【题型】填空题　【知识点】平面几何　【难度】easy
如图, 直线 $l_1, l_2, l_3$ 分别交直线 $l_4$ 于点 $A, B, C$, 交直线 $l_5$ 于点 $D, E, F$, 且 $l_1 // l_2 // l_3$, 如果 $AB = 5$, $BC = 2$, $EF = 3$, 那么 $DE = \underline{\quad }$

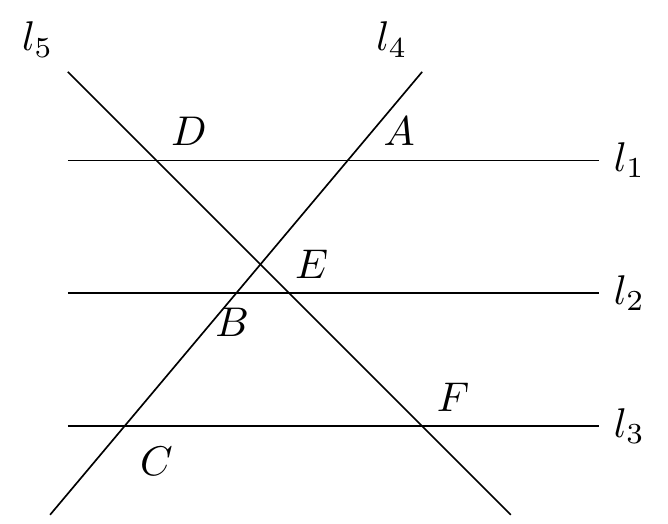
【解答】
解：$\because l_1 // l_2 // l_3$

$\therefore \dfrac{AB}{BC} = \dfrac{DE}{EF}$

$\because AB = 5$, $BC = 2$, $EF = 3$

$\therefore \dfrac{5}{2} = \dfrac{DE}{3}$

$\therefore DE = \dfrac{15}{2}$

故答案为：$\dfrac{15}{2}$。